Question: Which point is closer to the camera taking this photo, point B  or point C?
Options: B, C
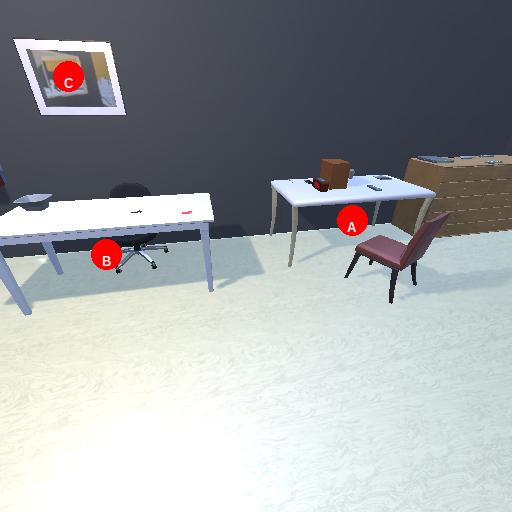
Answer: B